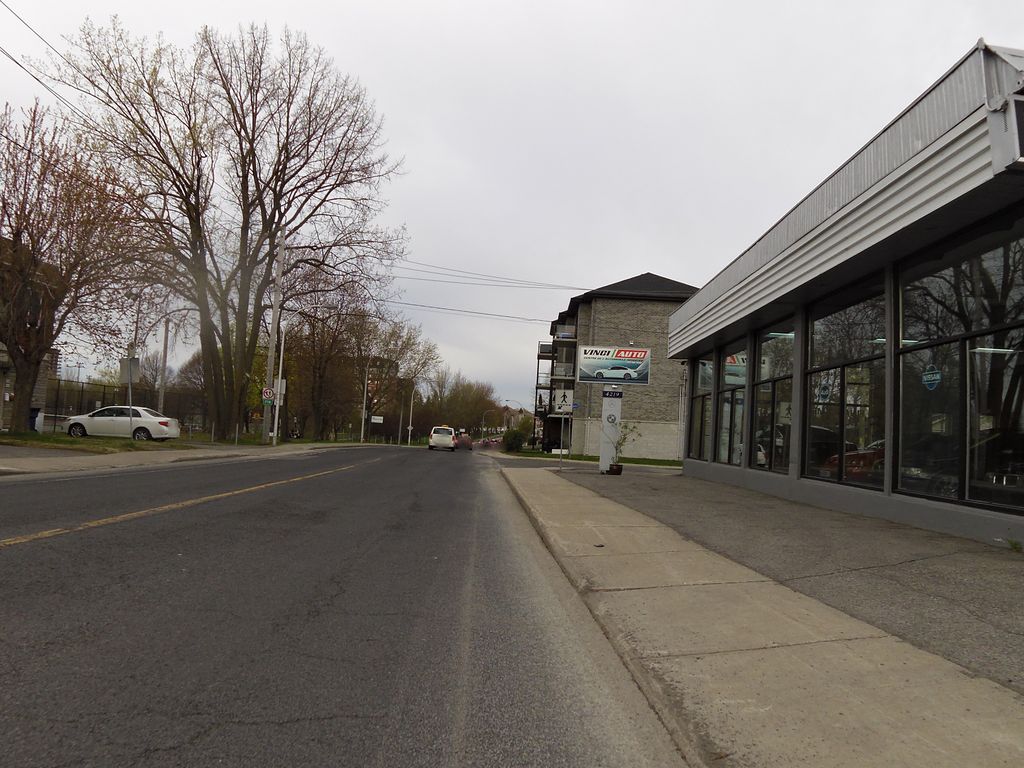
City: montreal